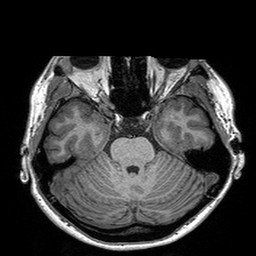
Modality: T1w
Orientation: coronal
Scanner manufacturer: siemens
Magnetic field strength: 3 T
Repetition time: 2.3 s